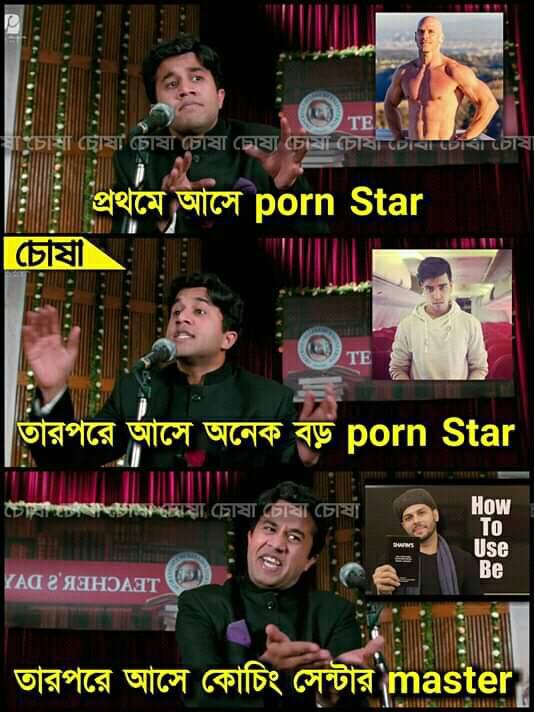
Caption: প্রথমে আসে porn star   তারপরে আসে অনেক বড় porn star   তারপরে আসে কোচিং সেন্টার master
Label: hate